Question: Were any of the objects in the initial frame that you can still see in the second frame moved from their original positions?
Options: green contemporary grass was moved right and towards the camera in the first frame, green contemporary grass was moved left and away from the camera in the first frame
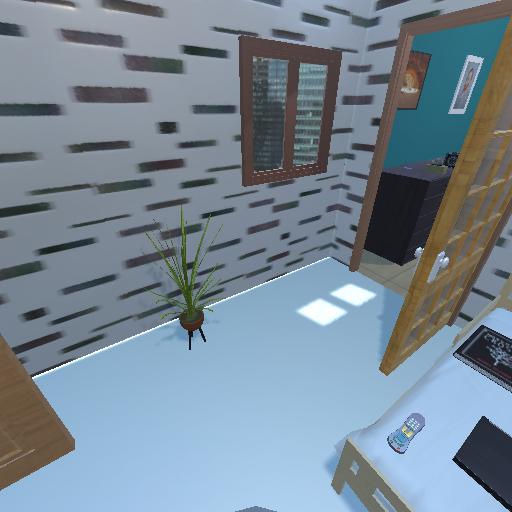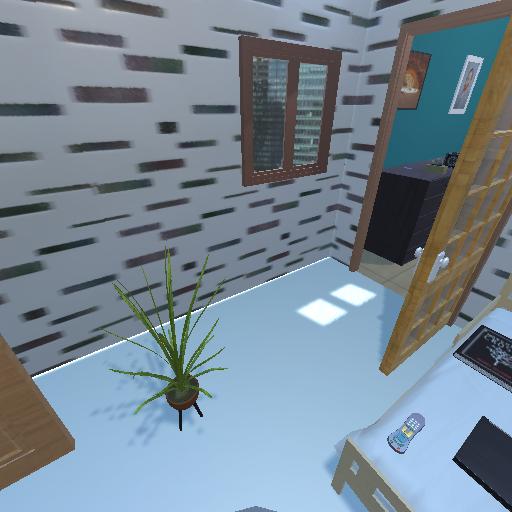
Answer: green contemporary grass was moved right and towards the camera in the first frame